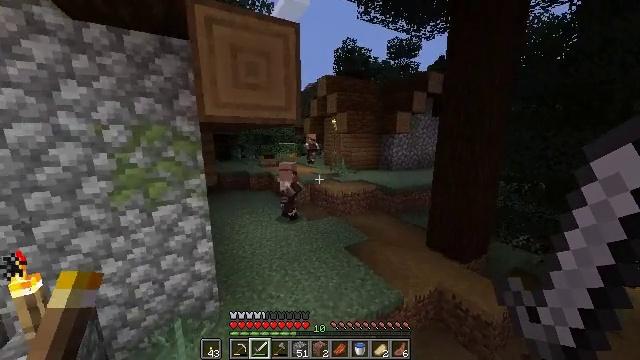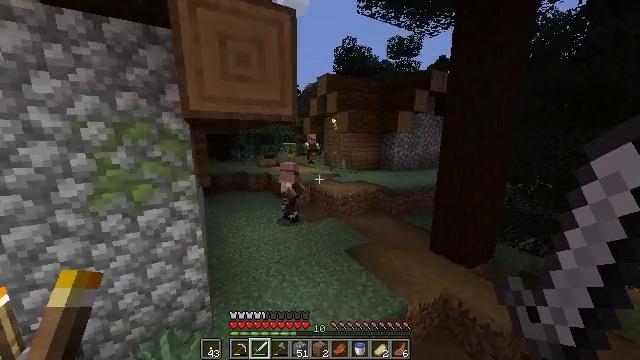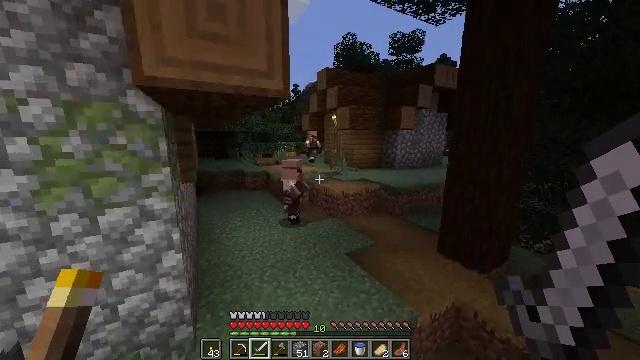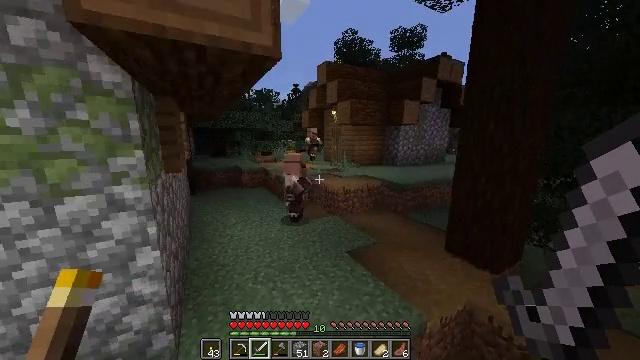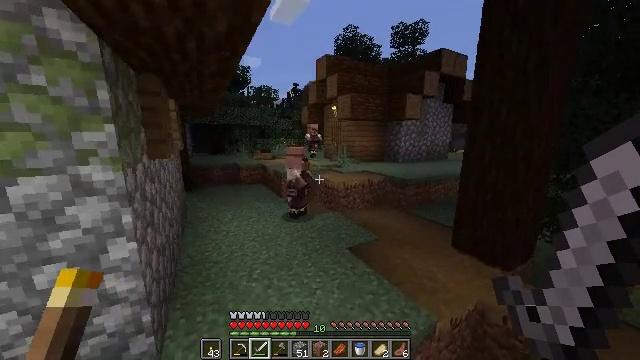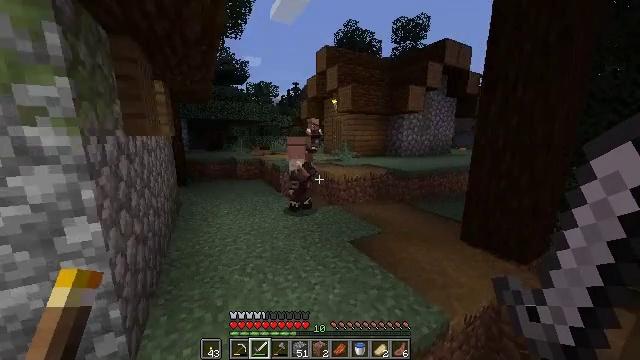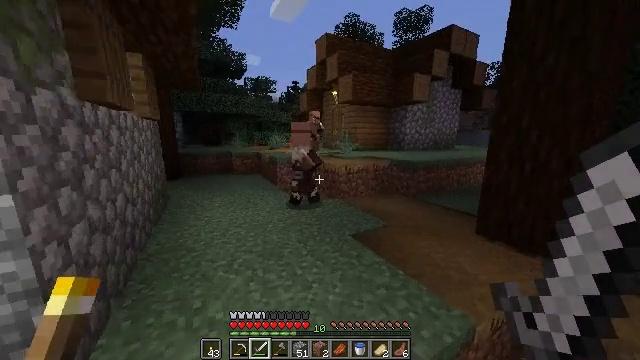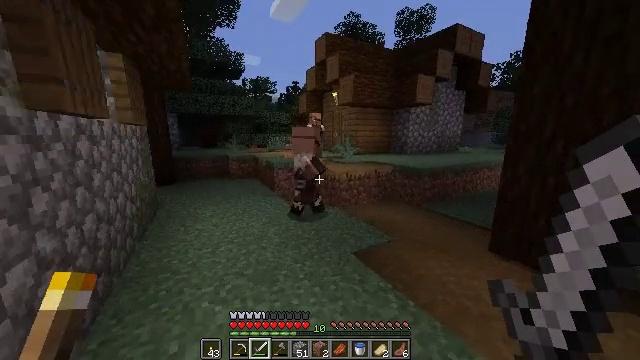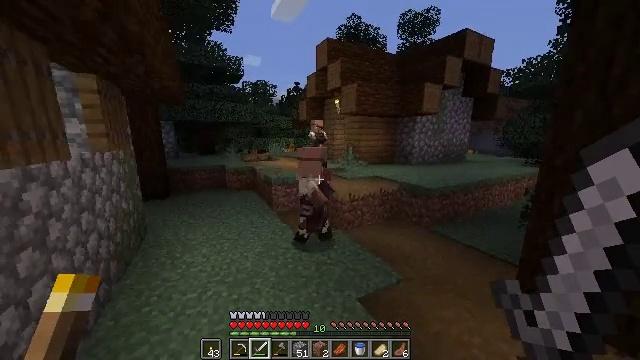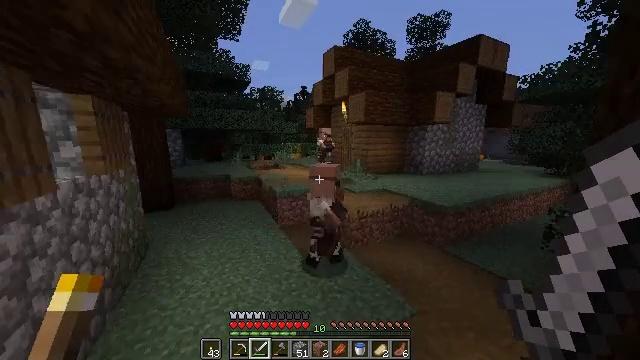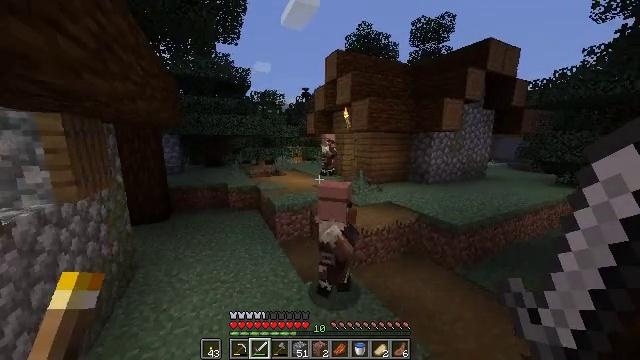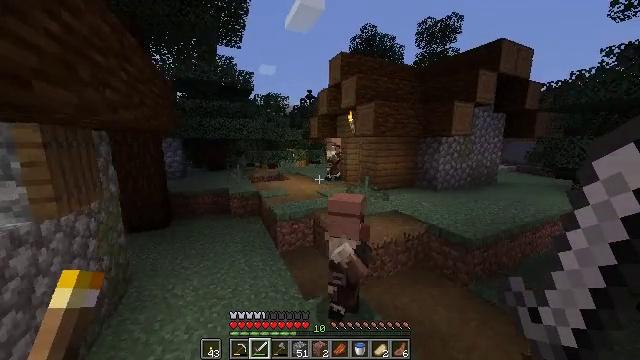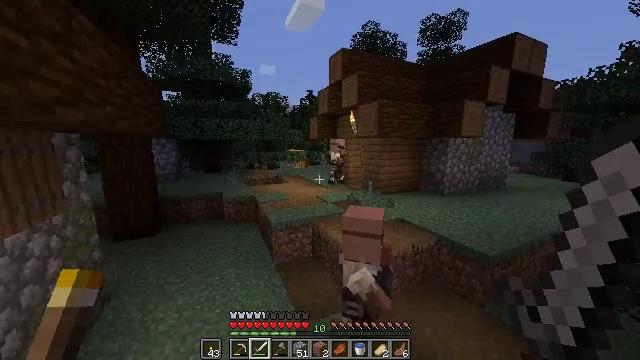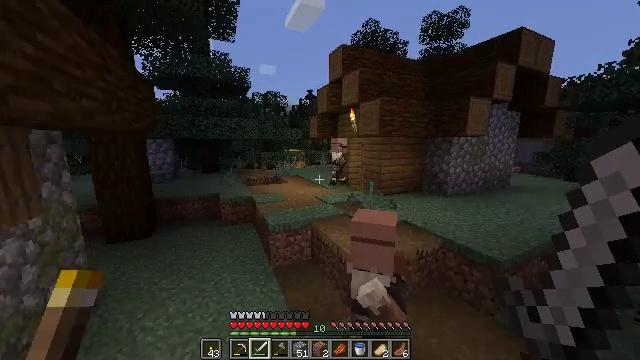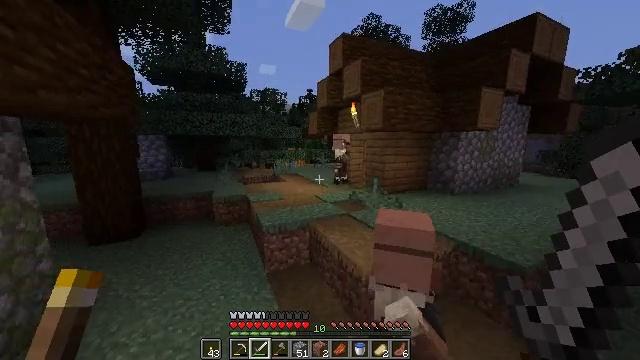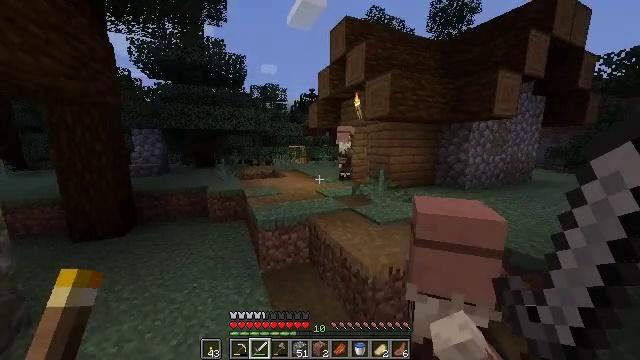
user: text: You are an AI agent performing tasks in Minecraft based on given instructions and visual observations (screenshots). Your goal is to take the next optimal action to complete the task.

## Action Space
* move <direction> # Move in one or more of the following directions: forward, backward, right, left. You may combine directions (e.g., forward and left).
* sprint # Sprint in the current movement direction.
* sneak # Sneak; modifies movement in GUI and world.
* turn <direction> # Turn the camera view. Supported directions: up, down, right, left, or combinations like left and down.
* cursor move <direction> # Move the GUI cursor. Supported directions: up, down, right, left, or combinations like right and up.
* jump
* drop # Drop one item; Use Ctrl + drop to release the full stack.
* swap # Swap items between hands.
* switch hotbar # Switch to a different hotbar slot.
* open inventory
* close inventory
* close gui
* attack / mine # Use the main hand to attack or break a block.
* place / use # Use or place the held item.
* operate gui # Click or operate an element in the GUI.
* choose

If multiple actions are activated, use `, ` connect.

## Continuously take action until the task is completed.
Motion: motion action
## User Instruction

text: Destroy the spruce leaves to get sticks and saplings.
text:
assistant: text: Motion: move forward, sprint, jump
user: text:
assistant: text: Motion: move forward, sprint, jump
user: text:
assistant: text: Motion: move forward, sprint, jump
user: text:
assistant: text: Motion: move forward, sprint, jump
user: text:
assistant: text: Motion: move forward, sprint, jump
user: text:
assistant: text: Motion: move forward, sprint, jump
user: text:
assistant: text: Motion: move forward, sprint, jump
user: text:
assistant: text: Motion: move forward, sprint, jump
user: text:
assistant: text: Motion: move forward, sprint, turn left, jump
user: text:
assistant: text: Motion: move forward, sprint, jump
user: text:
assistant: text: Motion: move forward, sprint, turn left, jump
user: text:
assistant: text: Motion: move forward, sprint, jump
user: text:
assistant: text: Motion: move forward, sprint
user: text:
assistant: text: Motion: move forward, sprint
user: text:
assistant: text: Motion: move forward, sprint
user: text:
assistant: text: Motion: move forward, sprint
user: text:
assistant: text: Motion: move forward, sprint
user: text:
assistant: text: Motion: move forward, sprint, turn left
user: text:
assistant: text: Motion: move forward, sprint, turn left, jump
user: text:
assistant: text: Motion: move forward, sprint, jump
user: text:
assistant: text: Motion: move forward, sprint, jump
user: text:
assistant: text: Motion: move forward, sprint, jump
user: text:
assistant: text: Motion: move forward, sprint, jump
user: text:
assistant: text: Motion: move forward, sprint, jump
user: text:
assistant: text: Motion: move forward, sprint, jump
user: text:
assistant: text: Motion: move forward, sprint, jump
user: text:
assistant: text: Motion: move forward and move left, sprint, jump
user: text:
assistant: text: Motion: move forward and move left, sprint, jump
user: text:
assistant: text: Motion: move forward and move left, sprint, jump
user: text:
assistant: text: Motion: move forward and move left, sprint, jump